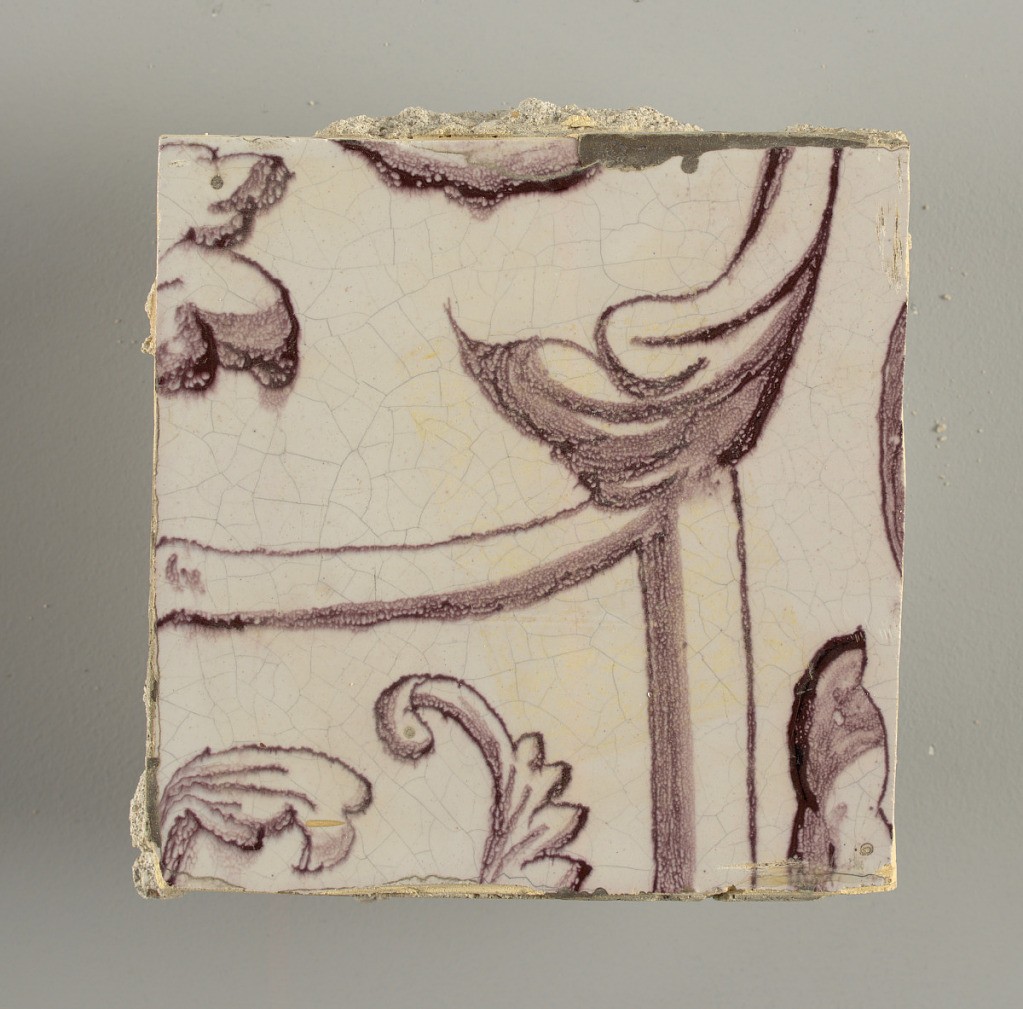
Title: Tile wall facing
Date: ca. 1725
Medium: Tin-glazed earthenware, underglaze
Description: Horizontal rectangle.  Thirty tiles wide and twenty-three tiles high with opening for fireplace eleven tiles wide and ten high.  Foliage arabesques disposed about three vertical axes from which are emphazised by urns at center and right, and at left by the figure of a standing woman carrying an infant on her arm and accompanied by two children.